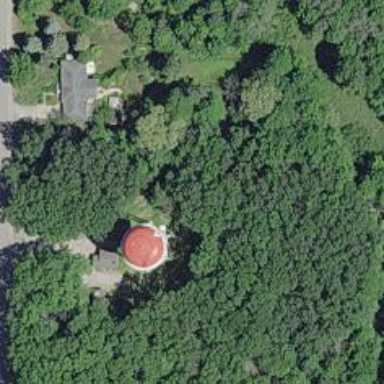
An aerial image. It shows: Water tower that is man-made.